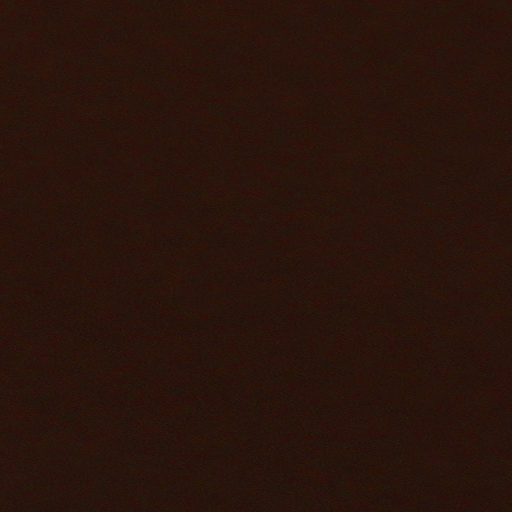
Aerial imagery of cape in Alaska named Trap Point containing only unknown